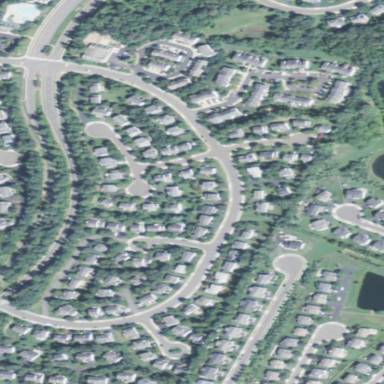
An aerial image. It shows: Residential neighbourhood.